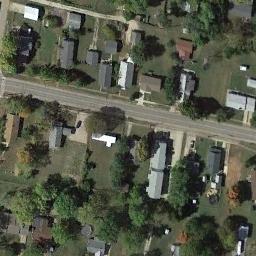
Label: residential